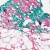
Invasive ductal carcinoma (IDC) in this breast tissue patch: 0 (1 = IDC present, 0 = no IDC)